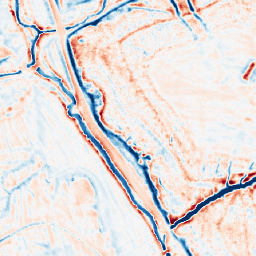
Category: edge_preserving
Decomposition family: bilateral
Decomposition parameters: d: 15
sigma_color: 50
sigma_space: 25
Upsampling method: area
Upsampling parameters: scale: 2
Upsampling scale: 2